Interaction volume radius: 10 \u00c5
Interaction volume height: 30 \u00c5
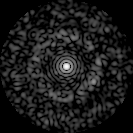
Disorder parameter: 0.8148